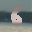
Label: 6